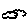
Label: cloud